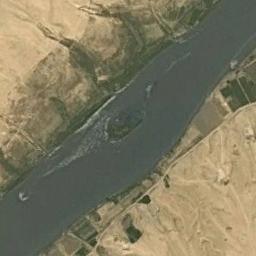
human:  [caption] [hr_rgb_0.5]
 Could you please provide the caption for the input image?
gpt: The land around the river is uneven .

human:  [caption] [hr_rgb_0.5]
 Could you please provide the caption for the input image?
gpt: The dark green river with a channel bar goes through the wasteland .

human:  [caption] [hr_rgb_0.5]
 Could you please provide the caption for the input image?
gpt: The river goes through bare land and green farmland .

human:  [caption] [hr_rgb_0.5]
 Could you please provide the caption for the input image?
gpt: A curvy turquoise river with small islands on both sides of the bank and a yellow desert with a few green and tan mixed fields .

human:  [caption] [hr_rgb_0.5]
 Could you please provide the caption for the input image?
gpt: There are yellow bare land around the river .